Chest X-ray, AP view. Patient: 73 years old, sex M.
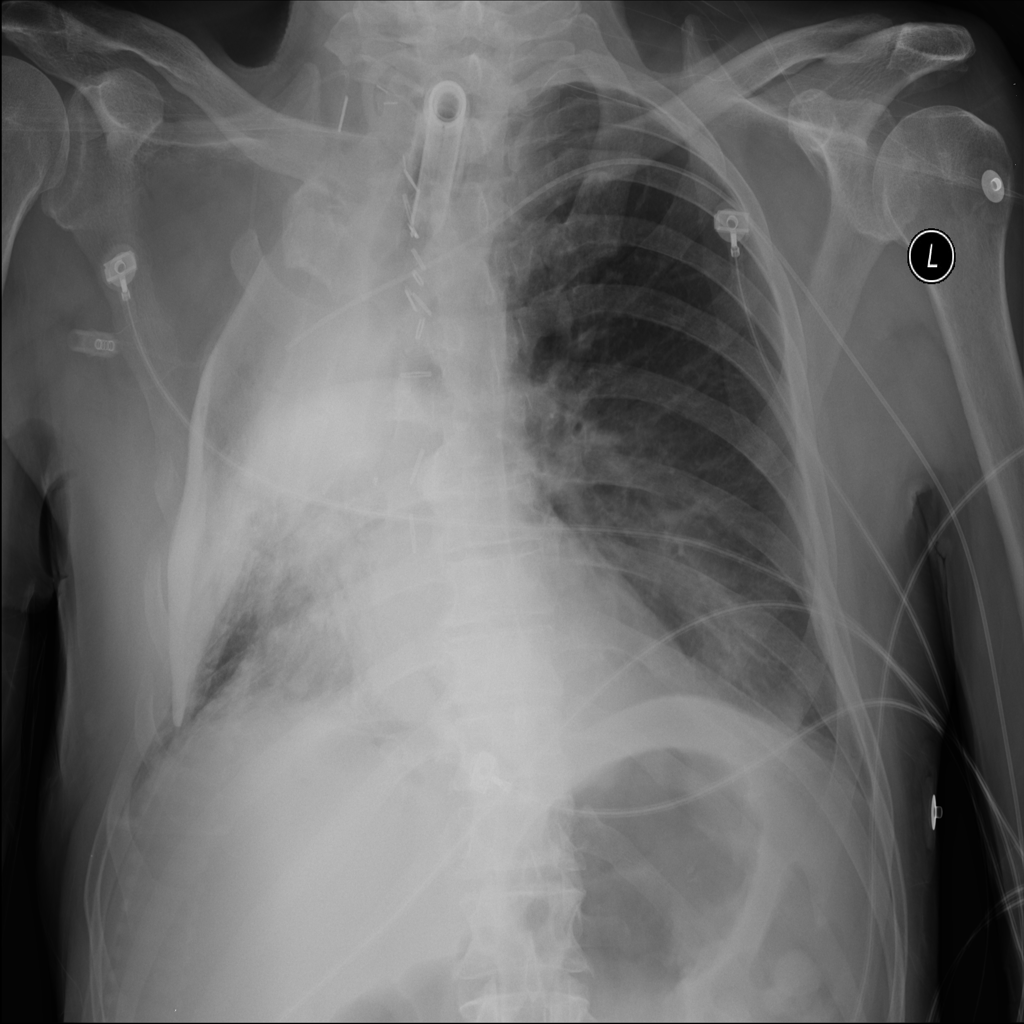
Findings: No Finding